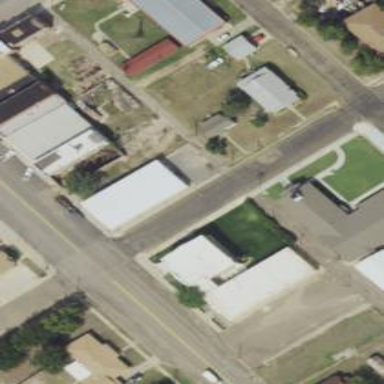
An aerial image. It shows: Alley classified as service road.